Question: Basically, I'm looking for an IDE for PC that's like XCODE. What I'm really looking for is the on line error highlighting, as seen here

So far I haven't been able to find anything with this.
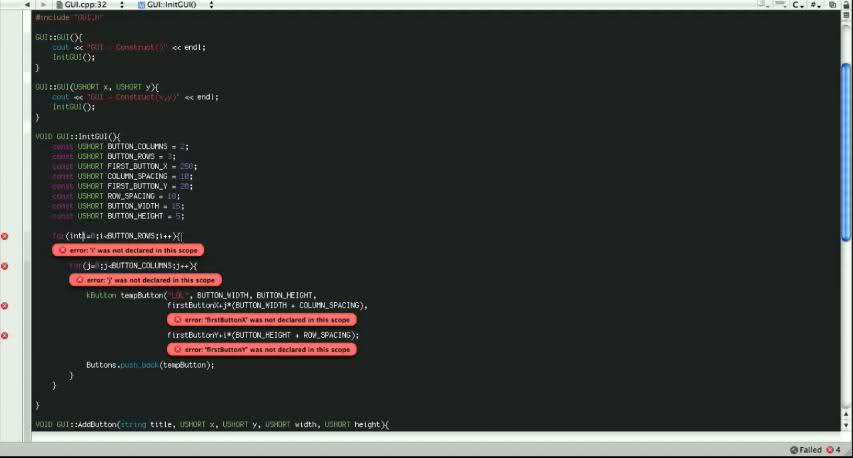
Answer: <URL> does a similar thing
(and yes, i find the 'pc' moniker for windows machines very disgusting)